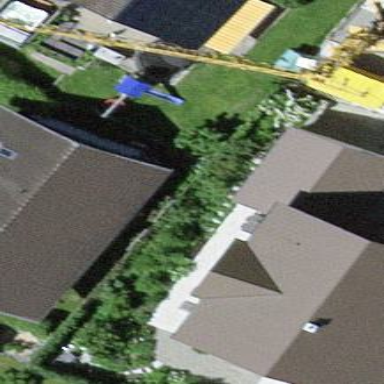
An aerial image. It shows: Part of building.